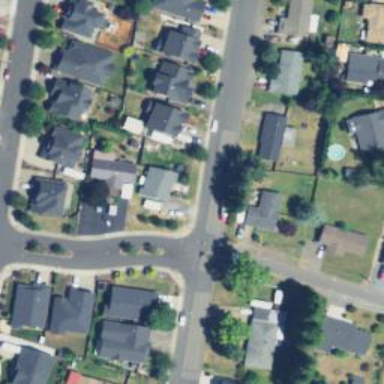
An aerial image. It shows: Residential road with sidewalk on the left.